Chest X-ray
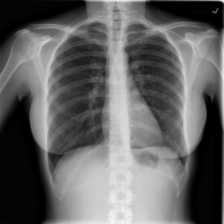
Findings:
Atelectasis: negative
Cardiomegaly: negative
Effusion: negative
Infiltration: negative
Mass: negative
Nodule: negative
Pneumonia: negative
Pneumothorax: positive
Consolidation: negative
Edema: negative
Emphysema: negative
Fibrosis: negative
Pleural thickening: negative
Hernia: negative